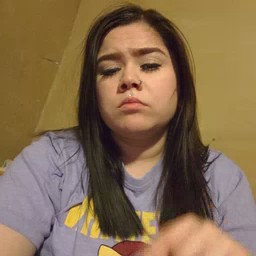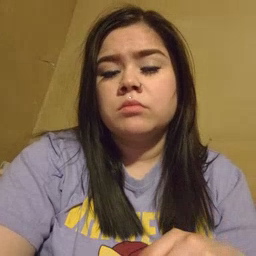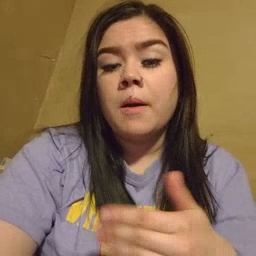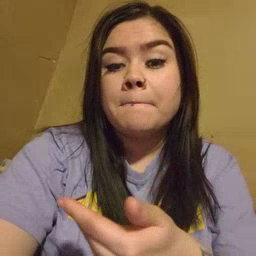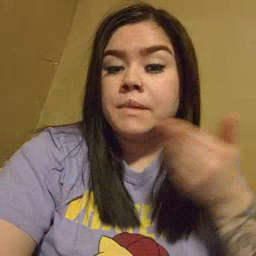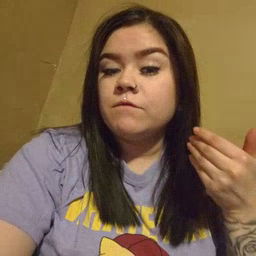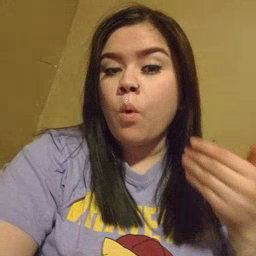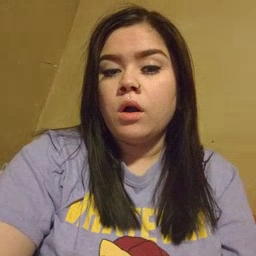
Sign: before